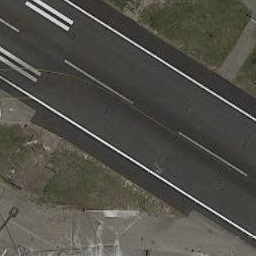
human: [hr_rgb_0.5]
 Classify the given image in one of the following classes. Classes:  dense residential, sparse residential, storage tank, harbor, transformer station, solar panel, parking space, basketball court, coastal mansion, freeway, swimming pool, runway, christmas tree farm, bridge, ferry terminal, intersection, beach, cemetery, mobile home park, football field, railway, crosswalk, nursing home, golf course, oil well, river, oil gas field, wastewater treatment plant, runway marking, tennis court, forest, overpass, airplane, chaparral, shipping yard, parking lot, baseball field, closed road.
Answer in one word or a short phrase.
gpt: runway